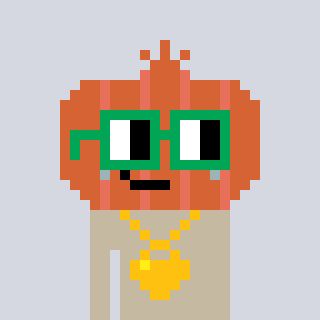
a pixel art character with square green glasses, a onion-shaped head and a bege-colored body on a cool background